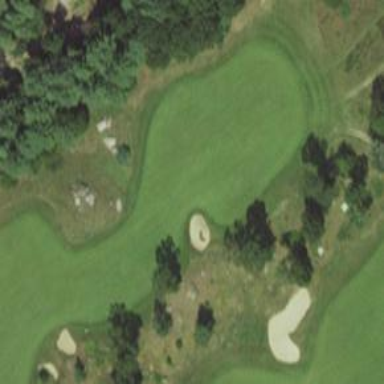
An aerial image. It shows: Golf hole.